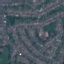
Land use / land cover: Residential